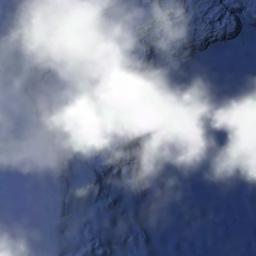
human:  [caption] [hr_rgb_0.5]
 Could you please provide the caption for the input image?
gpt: The white cloud is above blue sea .

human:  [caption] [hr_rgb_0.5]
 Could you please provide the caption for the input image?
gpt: A few thick white clouds on blue sea .

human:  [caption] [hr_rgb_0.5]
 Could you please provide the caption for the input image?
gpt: A little white cloud floated above the blue figure .

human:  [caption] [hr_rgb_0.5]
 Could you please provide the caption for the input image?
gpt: The cumulus clouds are located above the surface of the sea and the continental slope is under the sea .

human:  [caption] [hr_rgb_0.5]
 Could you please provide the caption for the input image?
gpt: There are thick white clouds above s blue sea .